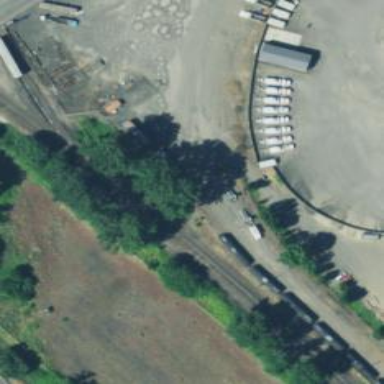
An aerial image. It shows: Railway siding with rails.